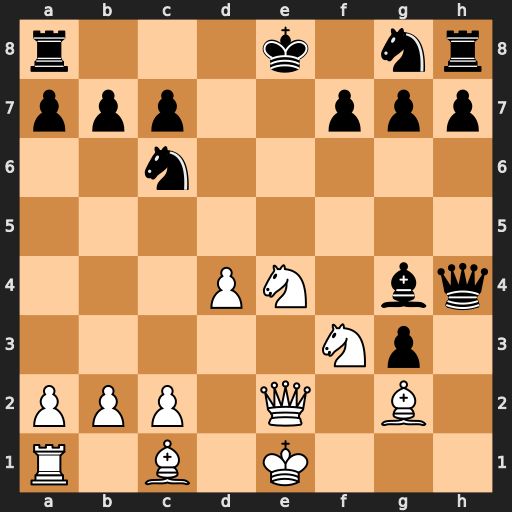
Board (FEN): r3k1nr/ppp2ppp/2n5/8/3PN1bq/5Np1/PPP1Q1B1/R1B1K3
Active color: w
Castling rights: Qkq
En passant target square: -
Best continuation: Nf6+ Kf8 Nd7+ Bxd7 Nxh4 Re8 Be3